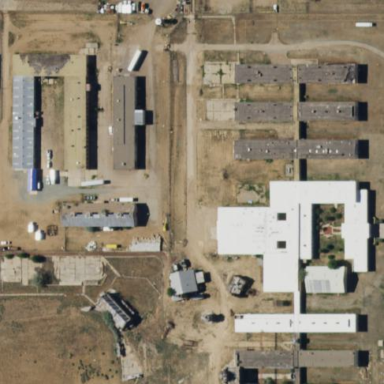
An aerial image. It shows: Prison enclosed by fence.